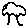
Label: tree